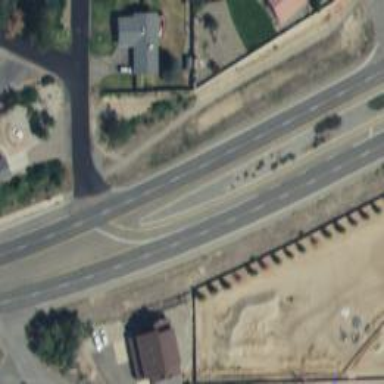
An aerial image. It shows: Primary link road with asphalt surface.